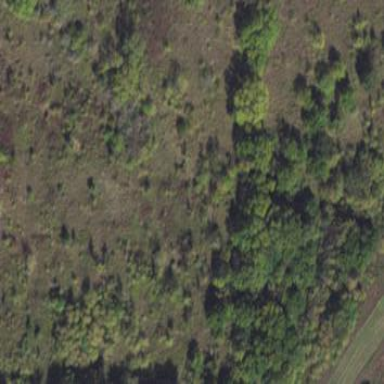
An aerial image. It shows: Beautiful woodland area.